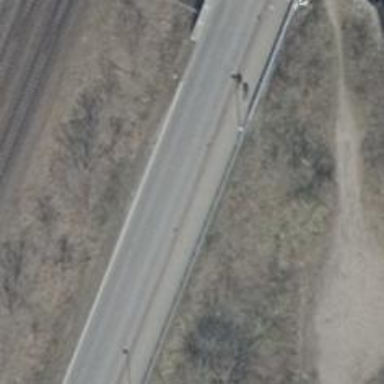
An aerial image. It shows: Unclassified road with asphalt surface crossing bridge. There is sidewalk on the left side.